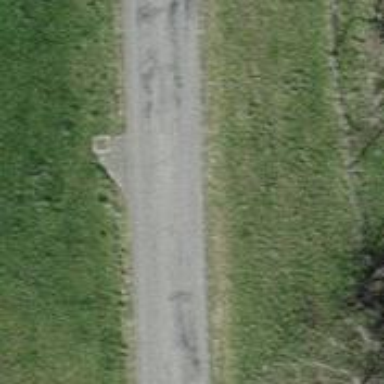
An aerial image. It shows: Unclassified road.